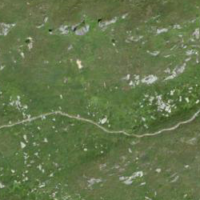
EUNIS habitat code: 26
Species observed at this site:
Vaccinium vitis-idaea